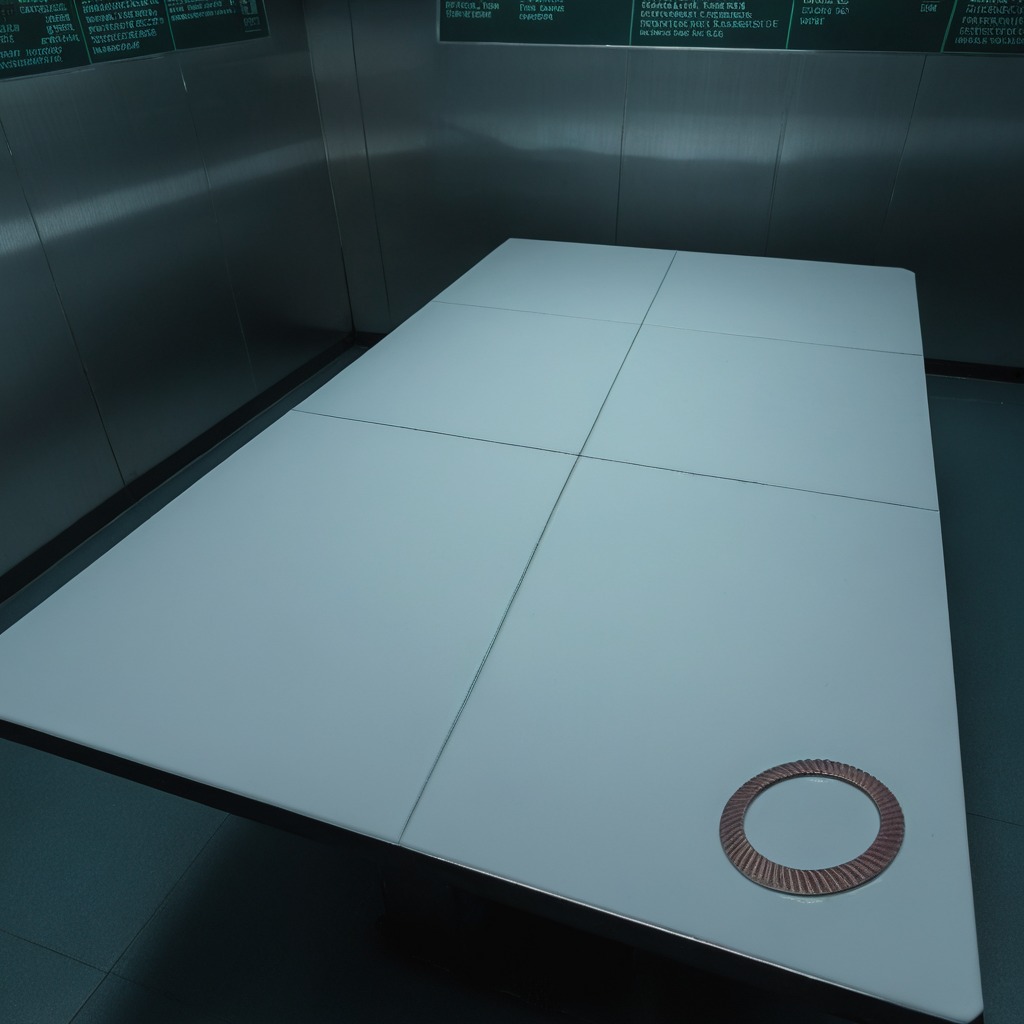
A flat metal washer is lying on a clean empty table in a railway signal maintenance room lit by harsh overhead fluorescents photorealistic surface textures crisp shadows high dynamic range.